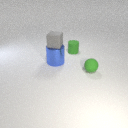
large blue metal cylinder in front of small green rubber cylinder